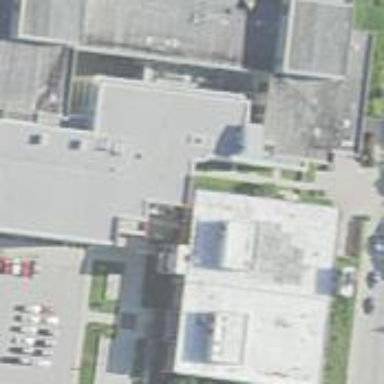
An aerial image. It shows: University building.